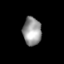
Tissue: skin
Cell type: Endothelial cells
Senescence score: 0.7088
Nuclear area (px): 505
Mean DAPI intensity: 152.661